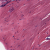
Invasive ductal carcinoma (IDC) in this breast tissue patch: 1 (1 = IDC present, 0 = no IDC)